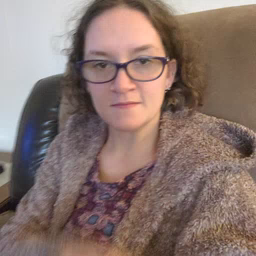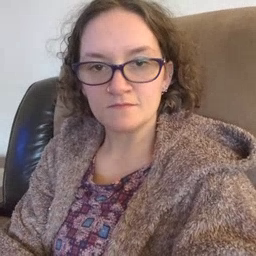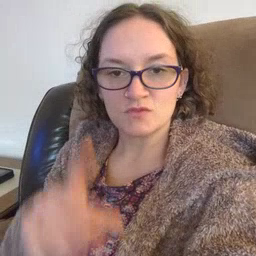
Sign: dog